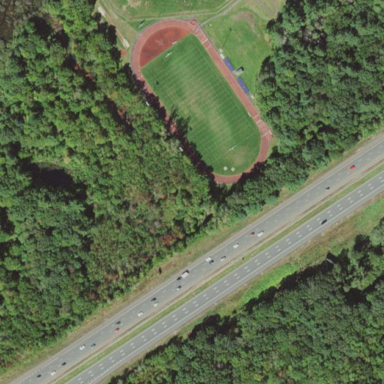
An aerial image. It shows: American football pitch.